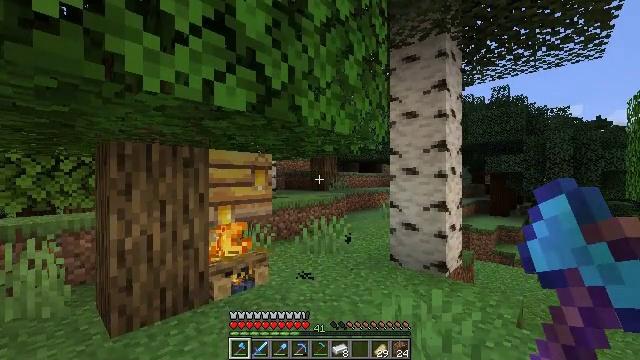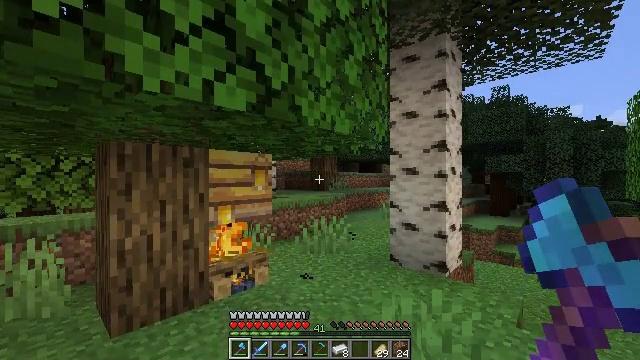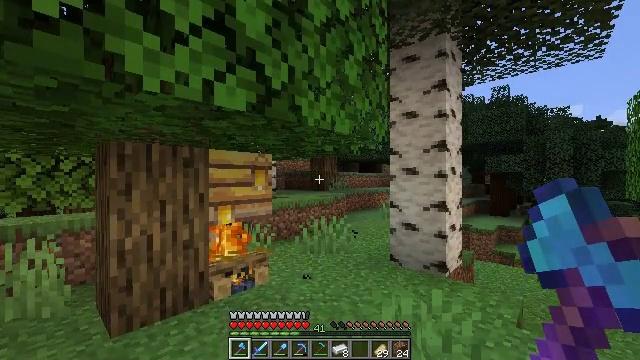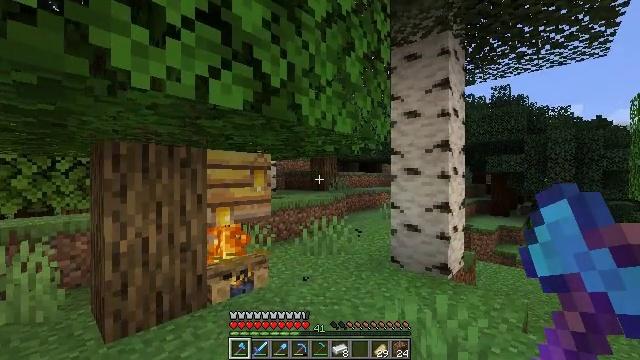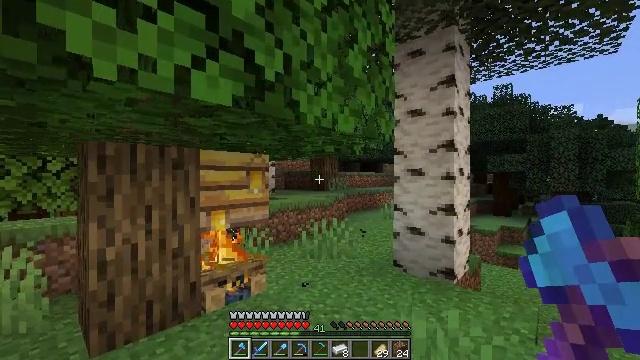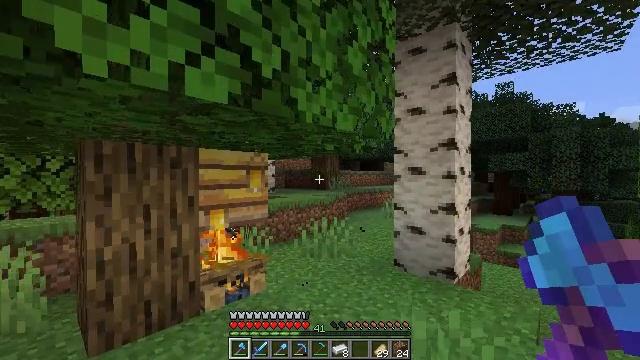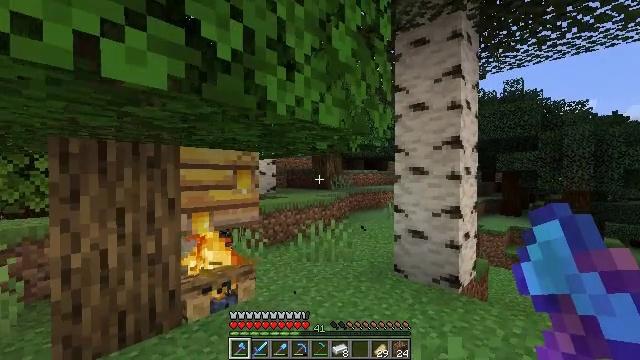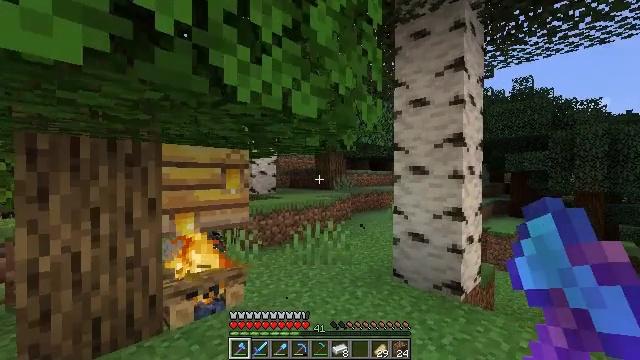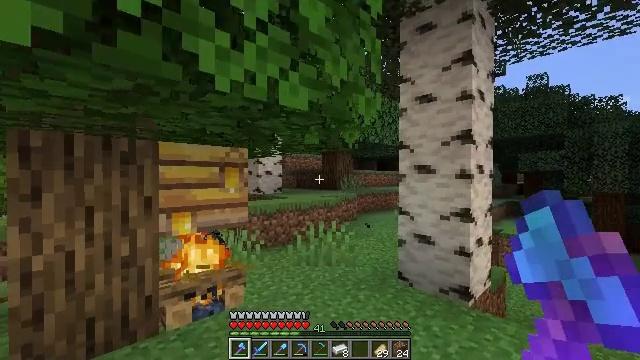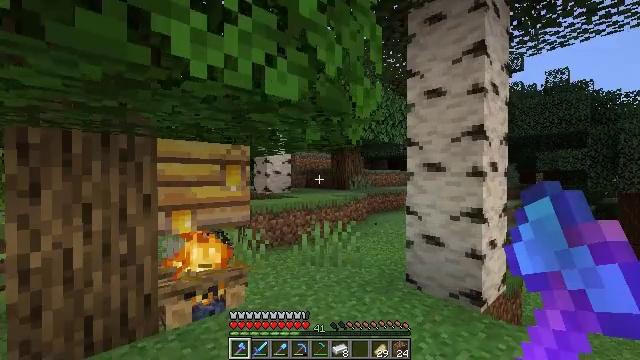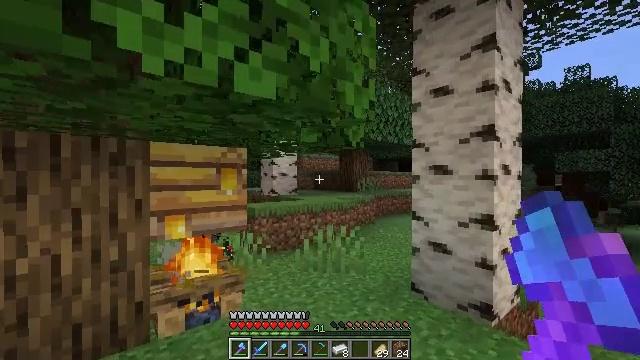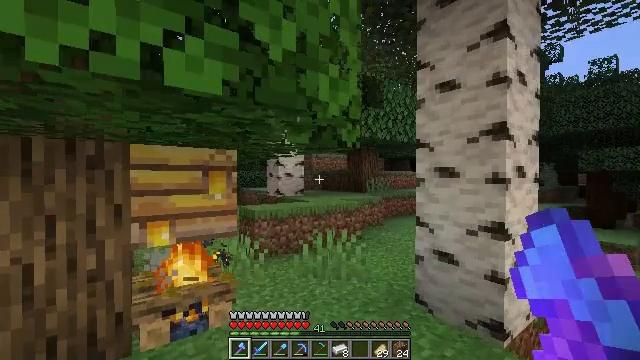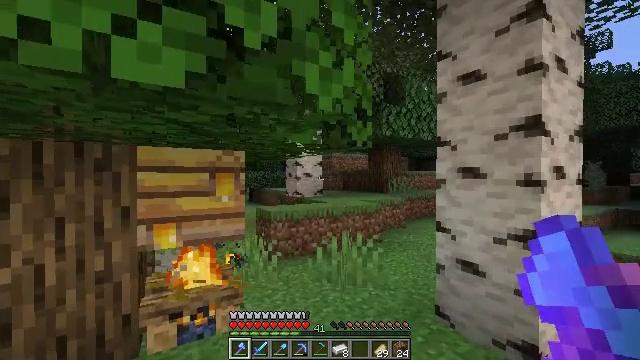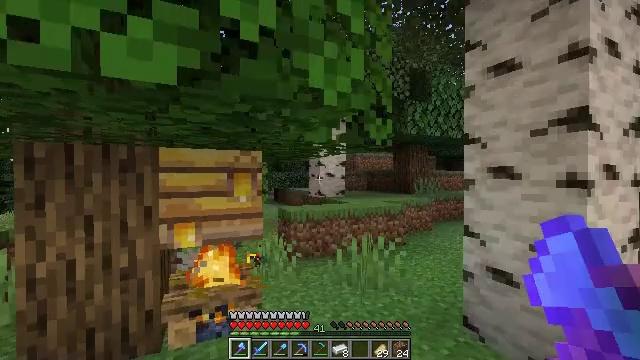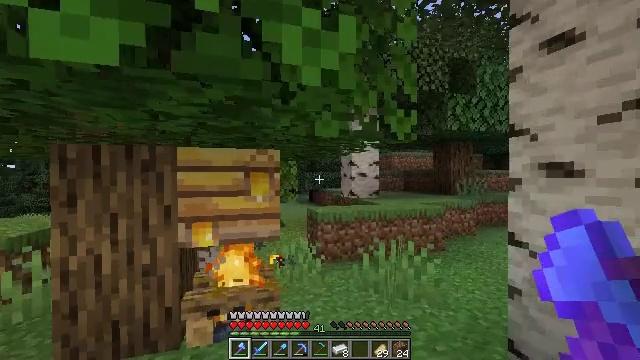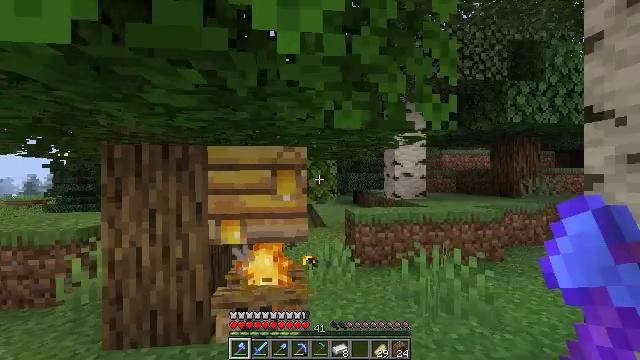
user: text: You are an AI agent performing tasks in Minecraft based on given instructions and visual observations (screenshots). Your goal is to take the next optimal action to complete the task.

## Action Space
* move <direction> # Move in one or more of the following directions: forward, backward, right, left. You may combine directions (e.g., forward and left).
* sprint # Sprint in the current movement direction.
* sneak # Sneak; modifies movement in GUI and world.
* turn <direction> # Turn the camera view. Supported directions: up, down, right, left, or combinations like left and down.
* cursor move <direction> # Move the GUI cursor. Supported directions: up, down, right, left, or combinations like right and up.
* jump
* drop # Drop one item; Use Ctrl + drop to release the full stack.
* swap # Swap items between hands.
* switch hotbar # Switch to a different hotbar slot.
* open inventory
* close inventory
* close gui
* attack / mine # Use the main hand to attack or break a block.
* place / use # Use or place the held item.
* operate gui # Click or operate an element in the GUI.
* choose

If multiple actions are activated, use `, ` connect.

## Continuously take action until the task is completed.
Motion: motion action
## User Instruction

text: Break the sweet berry bush to collect berries.
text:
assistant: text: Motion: no_op
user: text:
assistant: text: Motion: no_op
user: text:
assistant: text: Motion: move forward
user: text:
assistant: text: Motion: move forward
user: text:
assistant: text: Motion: move forward and move right
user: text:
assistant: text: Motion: move forward and move right, turn left
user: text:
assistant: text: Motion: move forward and move right, turn left
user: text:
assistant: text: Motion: move forward and move right, turn left
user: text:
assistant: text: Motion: move forward and move right, turn left
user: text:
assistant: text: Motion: move forward and move right, turn left
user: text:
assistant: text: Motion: move forward and move right, turn left
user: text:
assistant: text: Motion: move forward and move right, turn left
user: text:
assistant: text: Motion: move forward and move right, turn left
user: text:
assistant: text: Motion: move forward and move right, turn left
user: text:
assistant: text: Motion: move forward and move right, turn left
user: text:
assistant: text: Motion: move forward and move right, turn left
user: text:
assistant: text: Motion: move forward and move right, turn left
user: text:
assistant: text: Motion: move forward and move right, turn left
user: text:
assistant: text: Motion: move forward and move right, turn left
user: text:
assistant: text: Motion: no_op
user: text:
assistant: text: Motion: no_op
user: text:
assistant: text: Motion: no_op
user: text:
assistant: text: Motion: no_op
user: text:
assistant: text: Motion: no_op
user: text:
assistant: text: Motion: no_op
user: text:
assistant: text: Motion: no_op
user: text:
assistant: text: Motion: no_op
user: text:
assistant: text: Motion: no_op
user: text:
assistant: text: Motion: no_op
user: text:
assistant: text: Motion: no_op